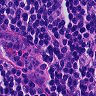
Metastatic tissue present: no